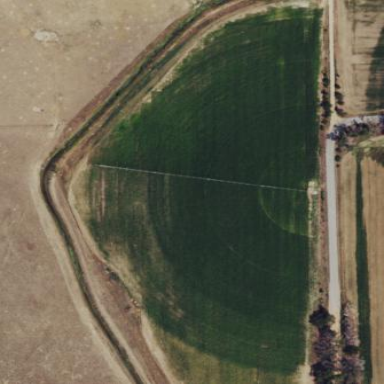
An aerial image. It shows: Farmland with pivot irrigation system.